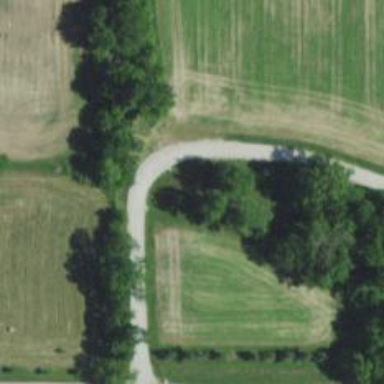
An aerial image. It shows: Culvert tunnel.